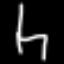
Label: chair